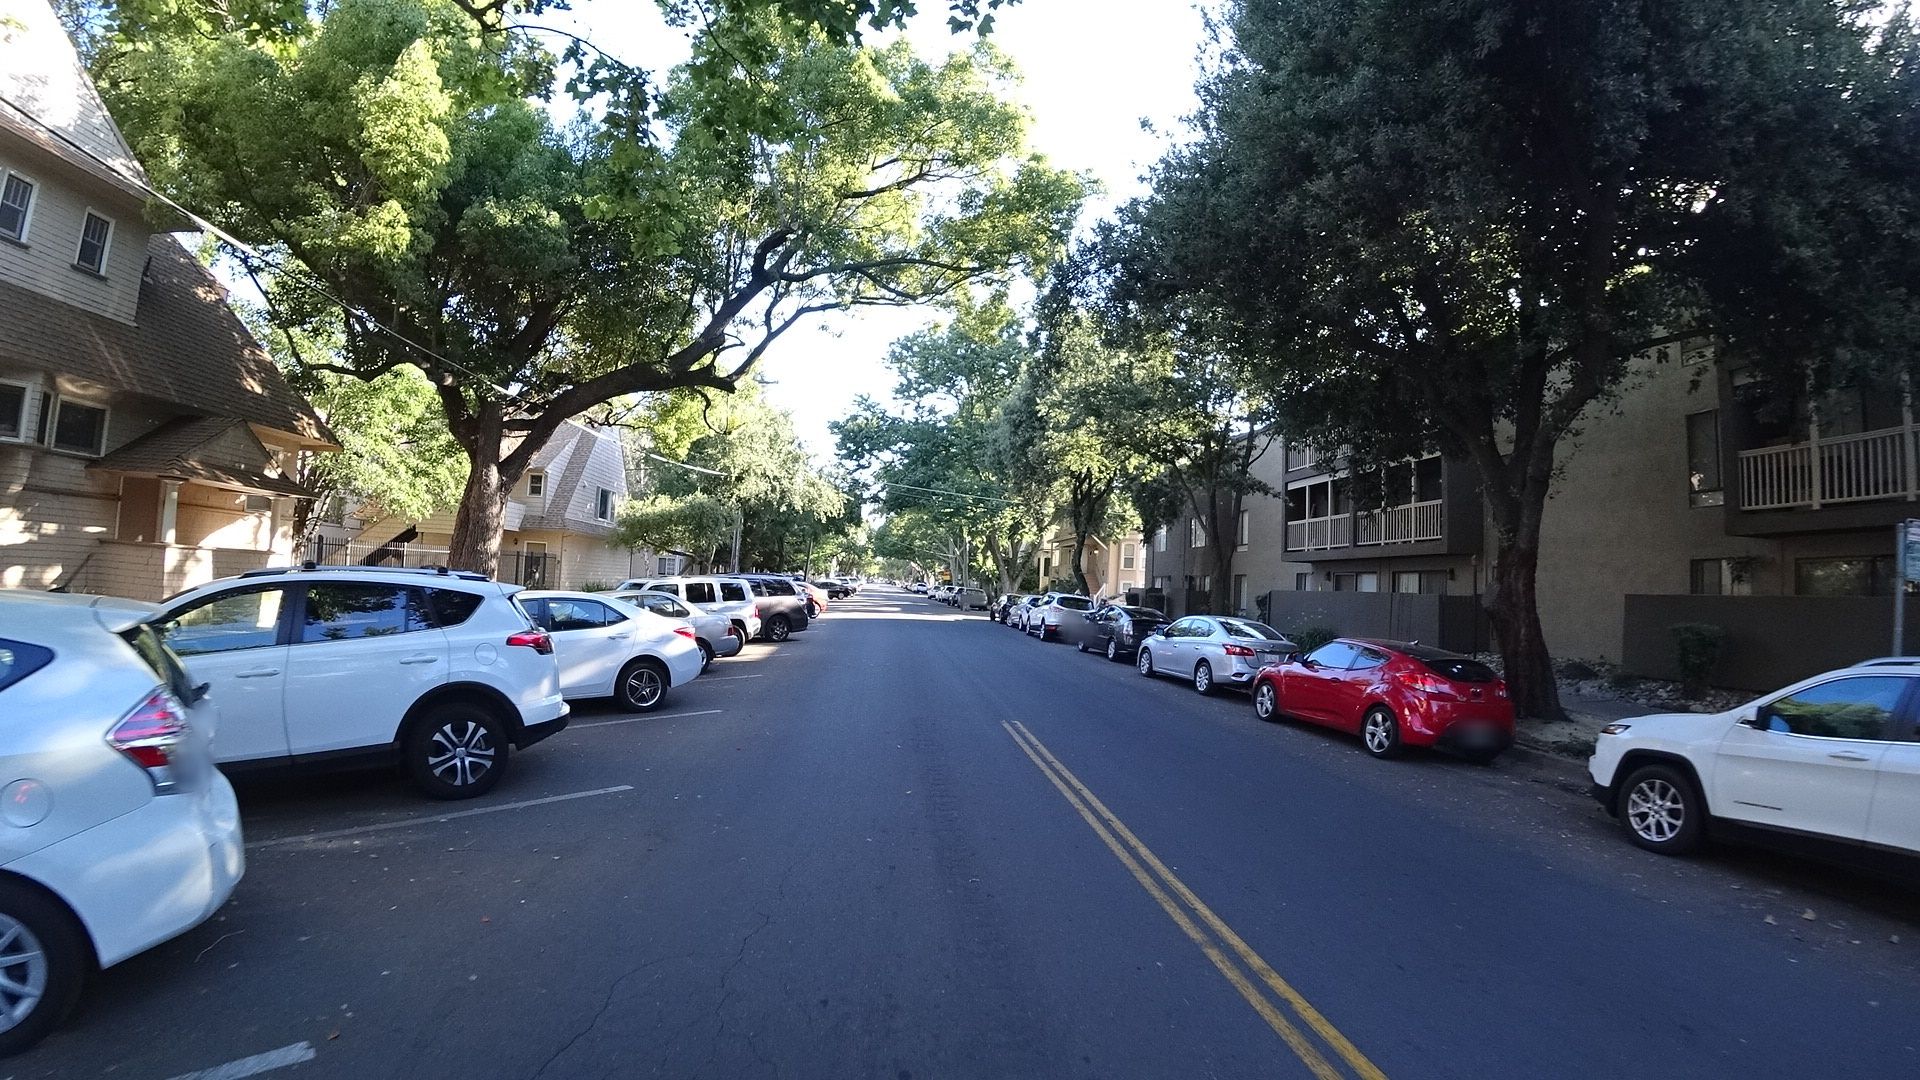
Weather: clear
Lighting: day
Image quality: good
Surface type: driving surface
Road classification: residential
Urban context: urban centre
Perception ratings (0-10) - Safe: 8.14, Lively: 9.62, Beautiful: 8.4, Boring: 1.22, Depressing: 3.67, Wealthy: 8.03